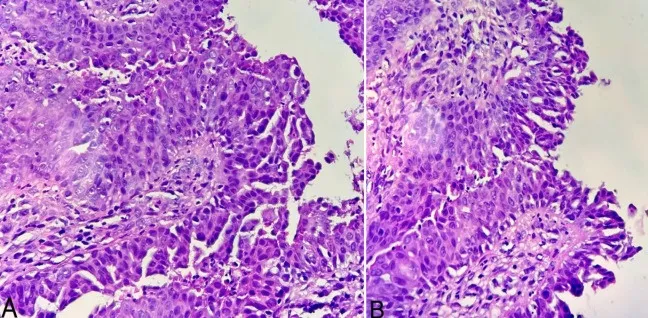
The epithelium showed double layers of cells consisting of an outer layer of cuboidal cells and an inner luminal layer of tall columnar cells. Decapitation secretion was observed in the luminal layer. The fibrous stromal core showed plasma cell infiltration.
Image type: pathology (h&e)